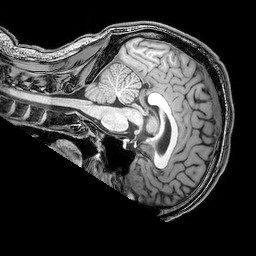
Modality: T1w
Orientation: sagittal
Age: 26
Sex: male